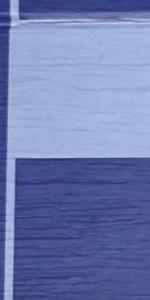
Label: Empty